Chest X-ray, PA view. Patient: 63 years old, sex M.
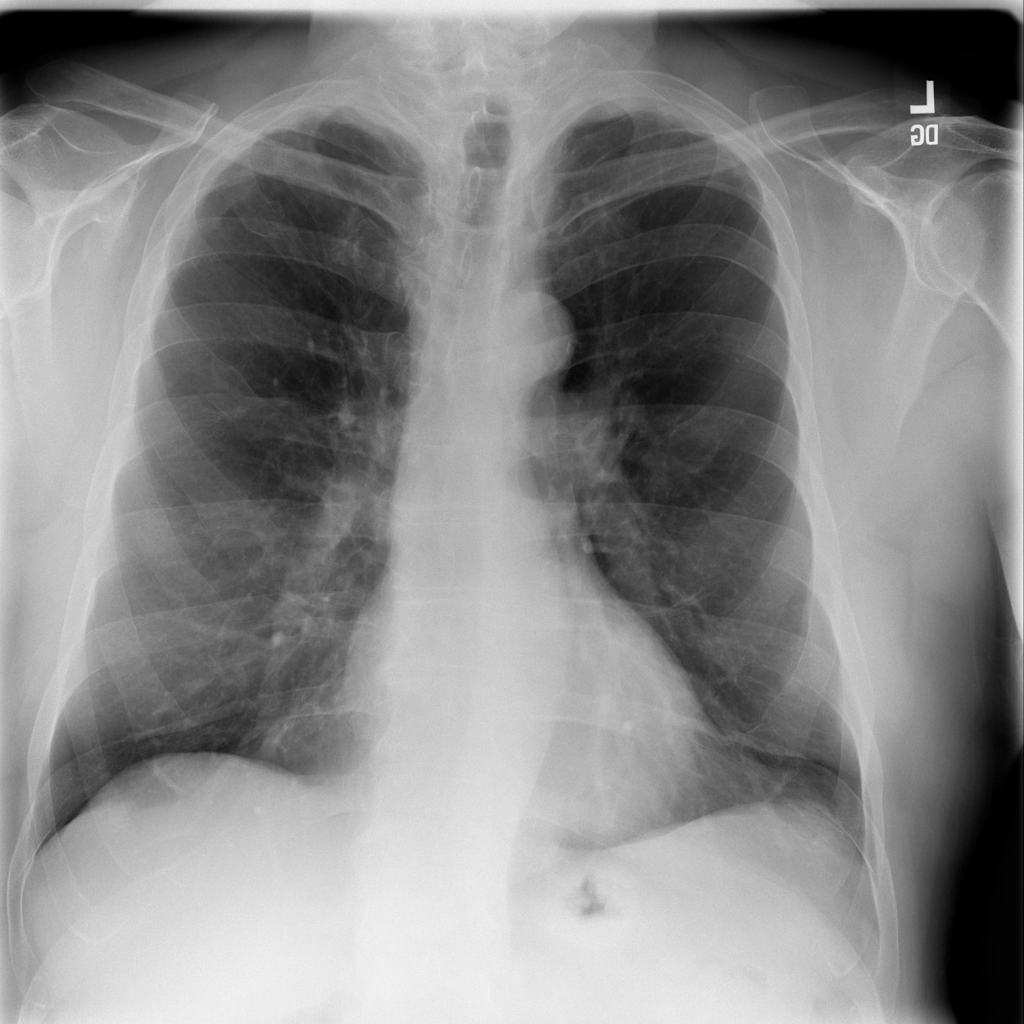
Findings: No Finding